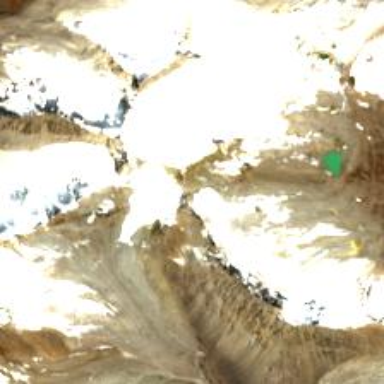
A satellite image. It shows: Stunning view of glacier.